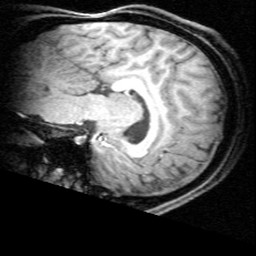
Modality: T1w
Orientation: sagittal
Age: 19
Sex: male